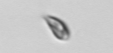
Label: Cryptophyta